Question: This is my class that allows the user to drag the canvas.
'''
class WindowDraggable():
def __init__(self, label):
self.label = label
label.bind('<ButtonPress-1>', self.StartMove)
label.bind('<ButtonRelease-1>', self.StopMove)
label.bind('<B1-Motion>', self.OnMotion)
def StartMove(self, event):
self.x = event.x
self.y = event.y
def StopMove(self, event):
self.x = None
self.y = None
def OnMotion(self, event):
x = (event.x_root - self.x - self.label.winfo_rootx()
+ self.label.winfo_rootx())
y = (event.y_root - self.y - self.label.winfo_rooty()
+ self.label.winfo_rooty())
root.geometry("+%s+%s" % (x, y))
'''
However, as soon as I click and hold the label, the subsequent motion adjusts the position of the canvas so that the cursor is positioned on the top left of the canvas. You can see where the cursor is in this image.

I thought to solve this problem using the recommendation to set the cursor position manually like this
'''
def StartMove(self, event):
self.x = event.x + 100
self.y = event.y + 150
'''
But the problem is that the label expands to touch both sides of the screen, so the cursor should simply remain in its originally position for aesthetic reasons. I found this function, thinking it would help to solve the problem, but I am a bit lost in how to use it.
'''
#sets mouse-cursor position
def click(x,y):
win32api.SetCursorPos((x,y))
win32api.mouse_event(win32con.MOUSEEVENTF_LEFTDOWN,x,y,0,0)
win32api.mouse_event(win32con.MOUSEEVENTF_LEFTUP,x,y,0,0)
'''
This is my program in reduced form, showing only the essential part related to my question.
'''
from tkinter import *
from PIL import ImageTk, Image
#window creation
root = Tk()
root.overrideredirect(1) # eliminates frame around window
#canvas creation
canvas = Canvas(root, width=width, height=height, bd=-2)
canvas.pack()
#sets mouse-cursor position
def click(x,y):
win32api.SetCursorPos((x,y))
win32api.mouse_event(win32con.MOUSEEVENTF_LEFTDOWN,x,y,0,0)
win32api.mouse_event(win32con.MOUSEEVENTF_LEFTUP,x,y,0,0)
#makes window draggable
class WindowDraggable():
def __init__(self, label):
self.label = label
label.bind('<ButtonPress-1>', self.StartMove)
label.bind('<ButtonRelease-1>', self.StopMove)
label.bind('<B1-Motion>', self.OnMotion)
def StartMove(self, event):
self.x = event.x + 100
self.y = event.y + 150
def StopMove(self, event):
self.x = None
self.y = None
def OnMotion(self, event):
x = (event.x_root - self.x - self.label.winfo_rootx()
+ self.label.winfo_rootx())
y = (event.y_root - self.y - self.label.winfo_rooty()
+ self.label.winfo_rooty())
root.geometry("+%s+%s" % (x, y))
#creates the draggable label
label = Label(root, text='drag me')
WindowDraggable(label)
label.pack(fill=BOTH, expand=1)
#end of program
root.mainloop()
'''
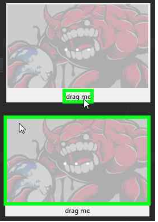
Answer: Sounds like you just need to make it so that when you set the new position of the canvas, you need to take away half the width of the canvas from the x, and add half the height of the canvas to the why:
'''
def StartMove(self, event):
self.x = event.x - (width / 2)
self.y = event.y + (height / 2)
'''